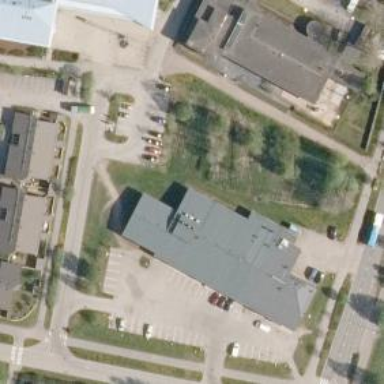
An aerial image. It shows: Pharmacy providing healthcare services.